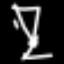
Label: hourglass